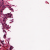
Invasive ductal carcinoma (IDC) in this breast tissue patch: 0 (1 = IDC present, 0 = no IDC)